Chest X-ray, PA view. Patient: 66 years old, sex M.
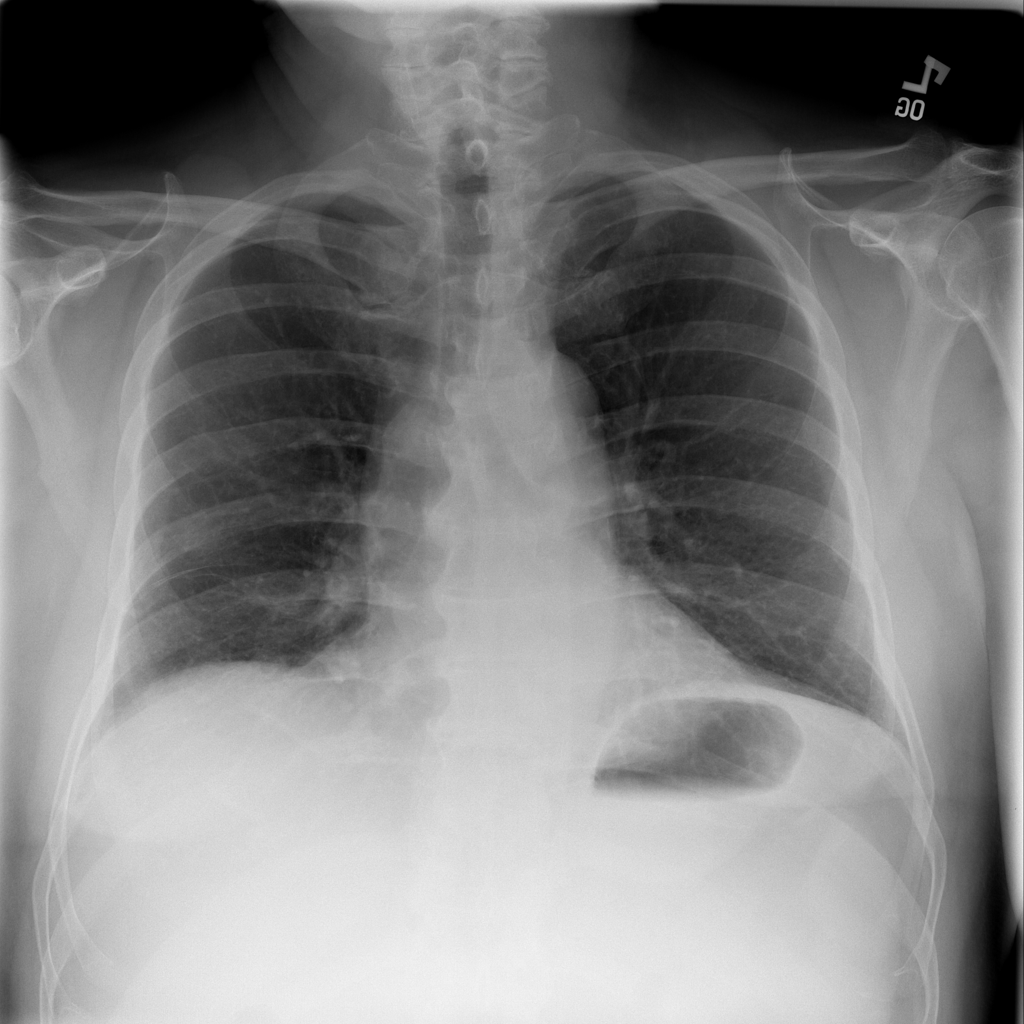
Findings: No Finding